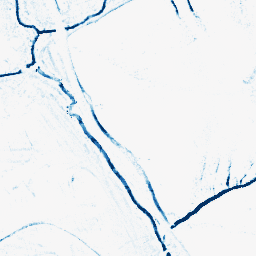
Category: morphological
Decomposition family: morphological_ellipse
Decomposition parameters: operation: closing
width: 5
height: 5
Upsampling method: quintic
Upsampling parameters: scale: 4
Upsampling scale: 4